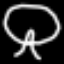
Label: mushroom